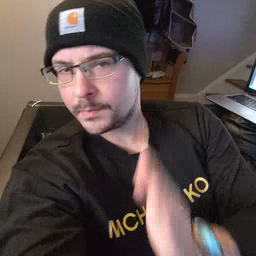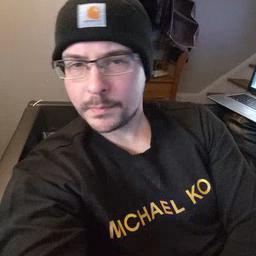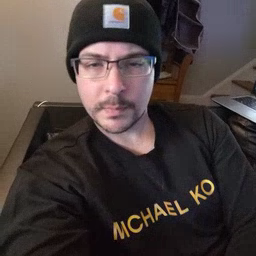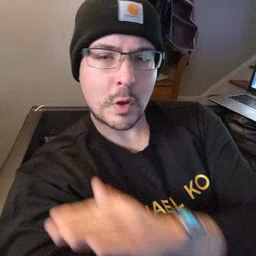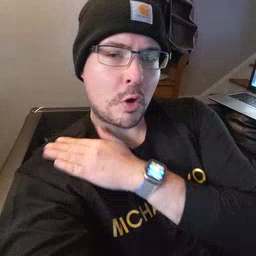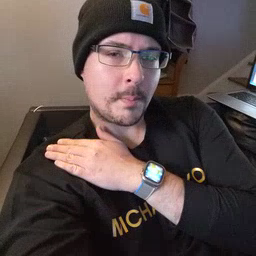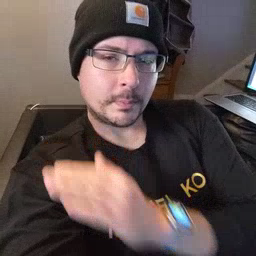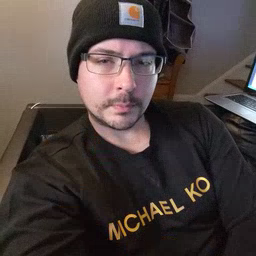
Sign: arm